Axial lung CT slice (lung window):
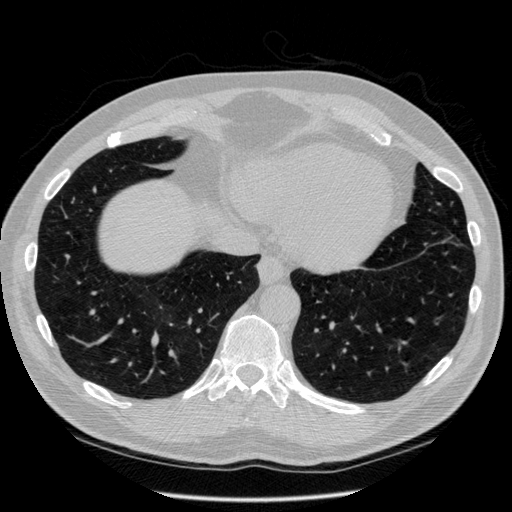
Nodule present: no